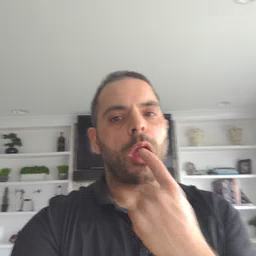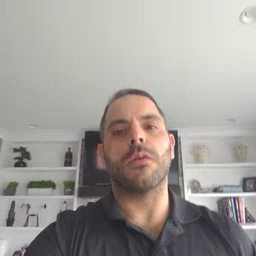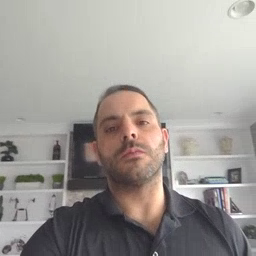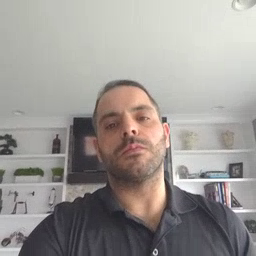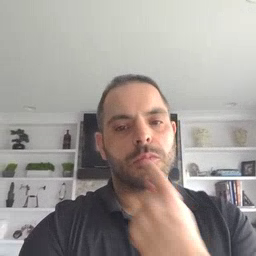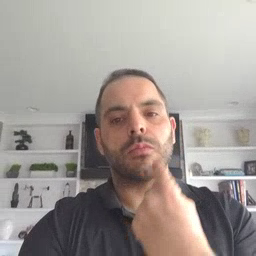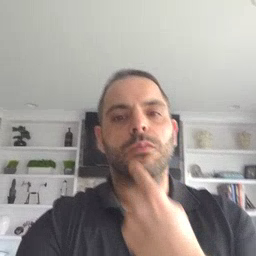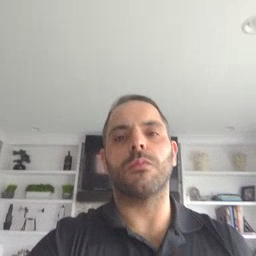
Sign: mouth